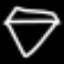
Label: diamond